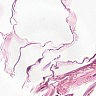
Metastatic tissue present: no